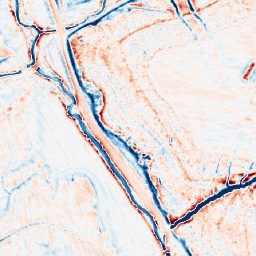
Category: edge_preserving
Decomposition family: anisotropic_diffusion
Decomposition parameters: iterations: 20
kappa: 50
gamma: 0.2
Upsampling method: nearest
Upsampling parameters: scale: 2
Upsampling scale: 2